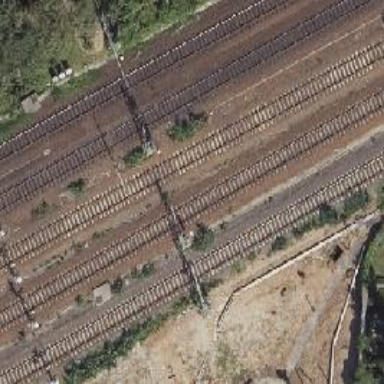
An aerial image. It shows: Railway track with contact lines for electrification.